Aerial crown-view tile of a tropical tree (Barro Colorado Island, Panama), acquired 20240813:
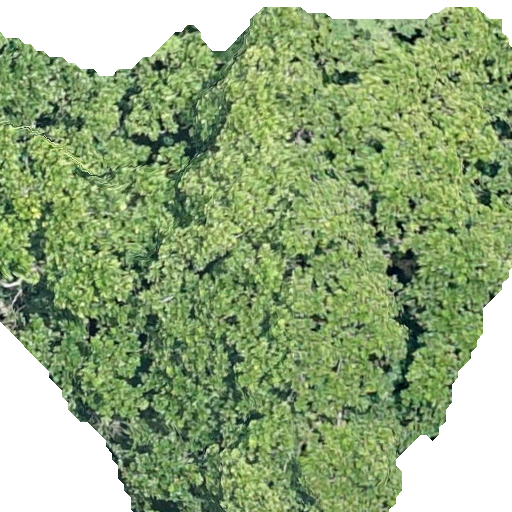
Species: Anacardium excelsum
GBIF accepted scientific name: Anacardium excelsum
Crown area: 373.742 m²